Aerial crown-view tile of a tropical tree (Barro Colorado Island, Panama), acquired 20250317:
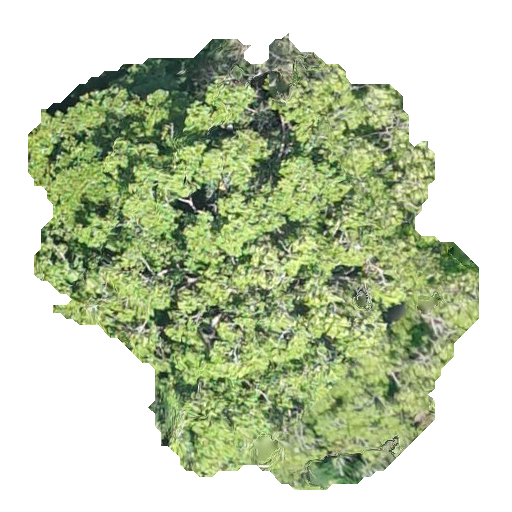
Species: Ocotea leptobotra
GBIF accepted scientific name: Ocotea leptobotra
Crown area: 211.278 m²